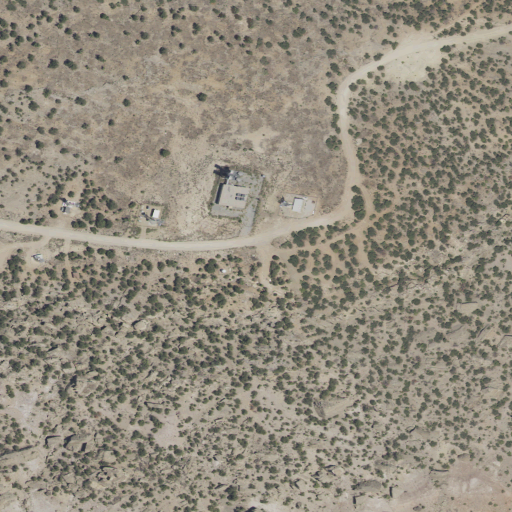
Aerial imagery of mountain in Utah named Cedar Mountain containing evergreen forest, shrub, and low intensity development